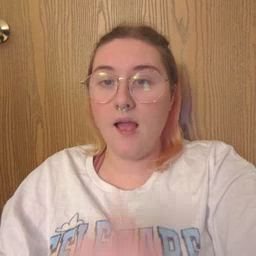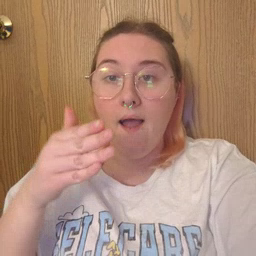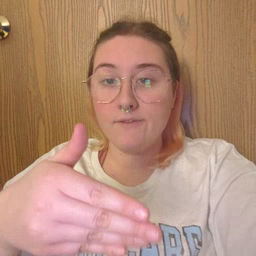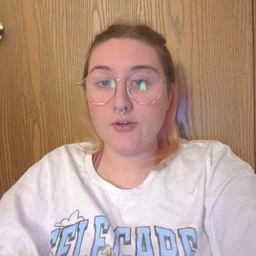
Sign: after